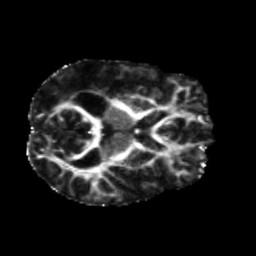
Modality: FA
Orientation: axial
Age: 58
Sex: male
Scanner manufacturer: siemens
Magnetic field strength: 3 T
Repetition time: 5.25 s
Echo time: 0.08 s